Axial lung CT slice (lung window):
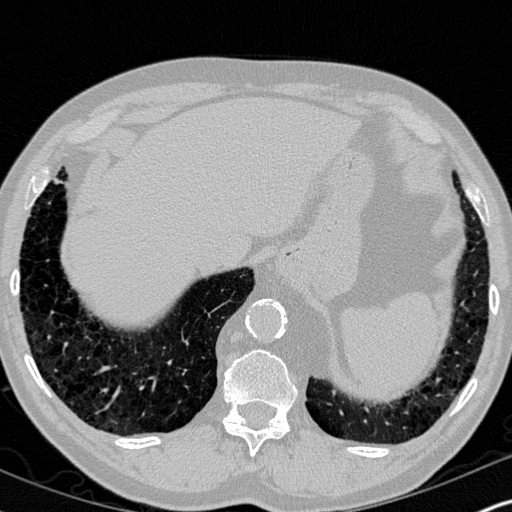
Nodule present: no